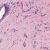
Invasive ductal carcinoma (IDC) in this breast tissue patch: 1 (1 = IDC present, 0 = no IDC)